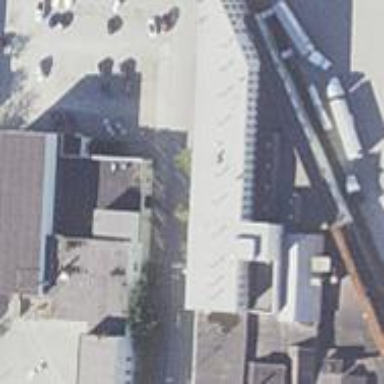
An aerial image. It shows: Industrial building.